Question: Before asking this question I searched a lot for this functionality but did'nt find any clue so that's why posting a new question.
So actually I have a placeholder text inside an html text field like this

'''
<input type="text" class="timepicker" placeholder="Placeholder Text..." >
'''
So what I want is to make this placeholder blink. So is it possible in html or by using jquery or javascript.
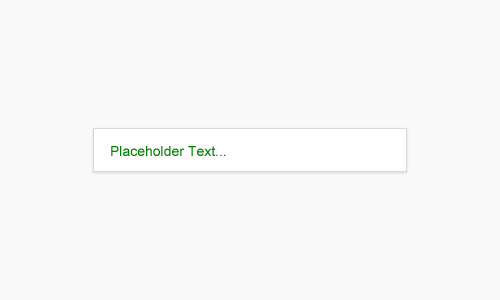
Answer: Here's a jQuery-only way to do this:
'''
function blinker() {
if ($('input[type=text]').attr('placeholder')) {
// get the placeholder text
$('input[type=text]').attr('placeholder', '');
} else {
$('input[type=text]').attr('placeholder', 'Placeholder Text...');
}
setTimeout(blinker, 1000);
}
'''
'''
<script src="https://ajax.googleapis.com/ajax/libs/jquery/2.1.1/jquery.min.js"></script>
<body onload="blinker()">
<input type="text" onclick="blinker()" class="timepicker" placeholder="Placeholder Text...">
</body>
'''